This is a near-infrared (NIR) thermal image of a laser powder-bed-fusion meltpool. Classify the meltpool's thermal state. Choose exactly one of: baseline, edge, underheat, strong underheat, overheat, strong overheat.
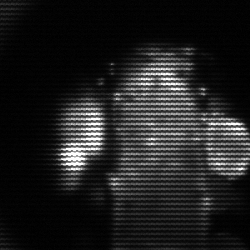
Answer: strong underheat